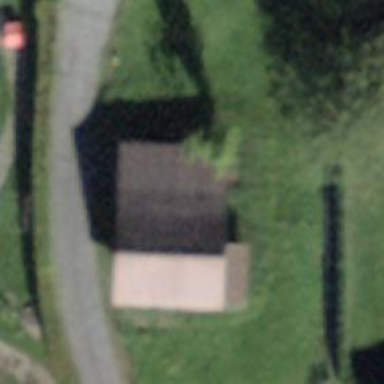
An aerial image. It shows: Rural barn.